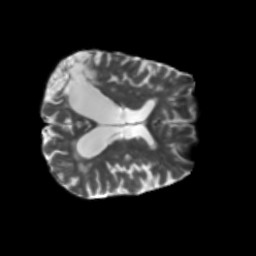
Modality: T2w
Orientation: axial
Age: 66
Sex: female
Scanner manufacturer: siemens
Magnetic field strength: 3 T
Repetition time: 5.47 s
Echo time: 0.0854 s